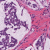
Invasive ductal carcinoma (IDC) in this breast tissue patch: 1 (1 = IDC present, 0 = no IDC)